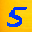
Label: 5